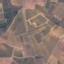
Land use / land cover: PermanentCrop